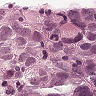
Metastatic tissue present: yes